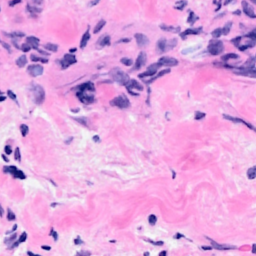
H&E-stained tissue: Breast